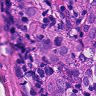
Metastatic tissue present: yes